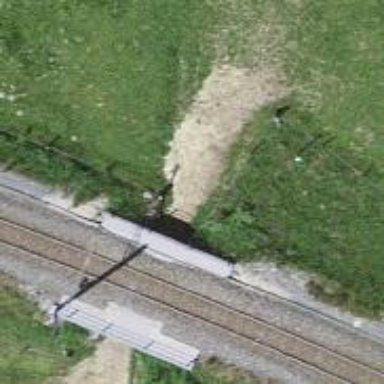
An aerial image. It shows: Tunnel along track.